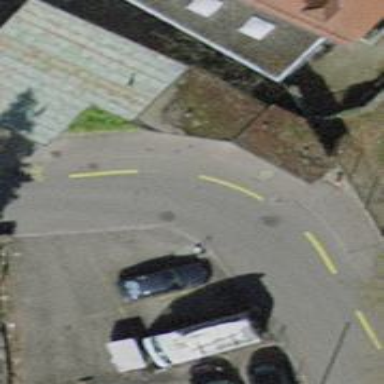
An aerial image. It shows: Asphalt road in residential area with opposite lane cycleway.